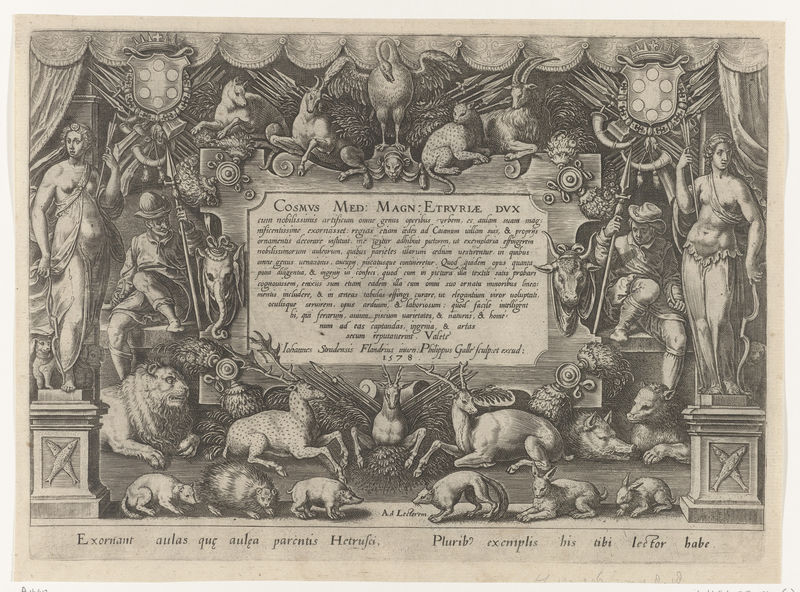
Titel: Titelprent van de serie In quibus omne genus venationis, aucupij, piscatusque
Künstler: Philips Galle
Standort: Amsterdam
Institution: Rijksmuseum
Schlagwörter: frauen, männer, zeichnung, tiere, soldaten, lithographie, vertrag, rehe, speere, frauene, elche